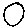
Label: circle